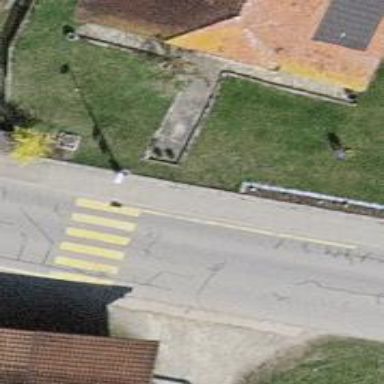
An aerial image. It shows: Bus stop with platform for public transport.